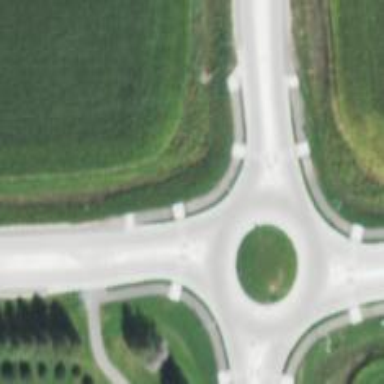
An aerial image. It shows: Marked crossing with zebra road marking.